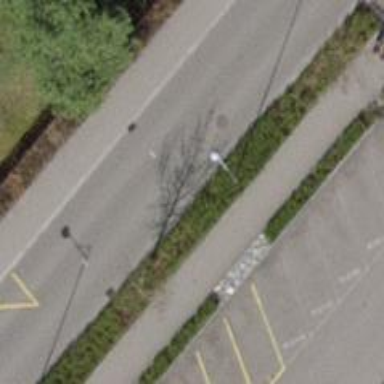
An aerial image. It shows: Public transport stop position.